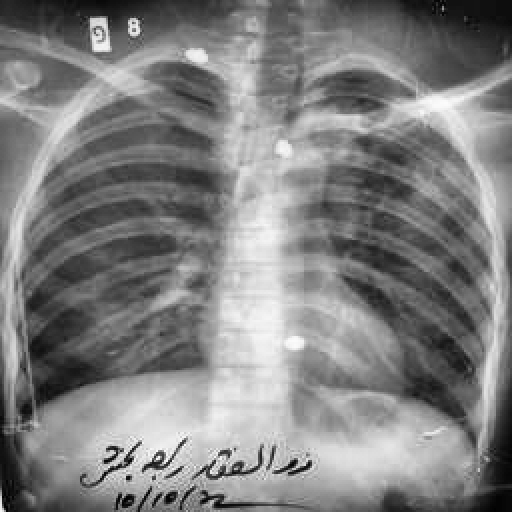
Finding: TUBERCULOSIS